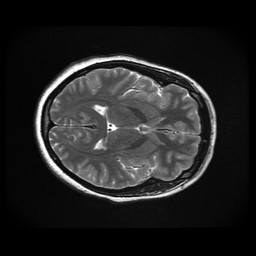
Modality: T2w
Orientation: axial
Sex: female
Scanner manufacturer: ge
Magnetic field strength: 3 T
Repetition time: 5 s
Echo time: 0.1015 s